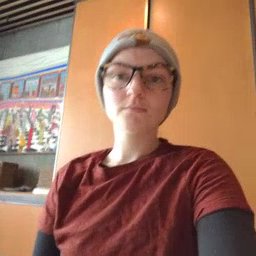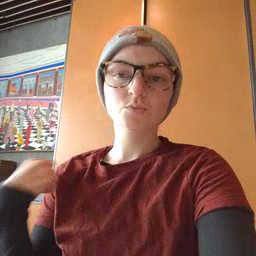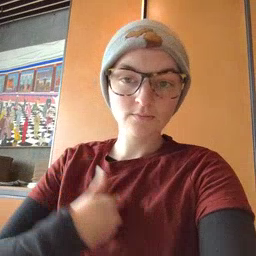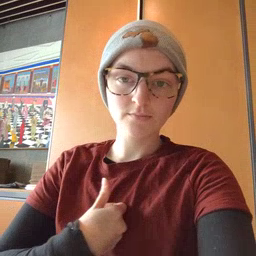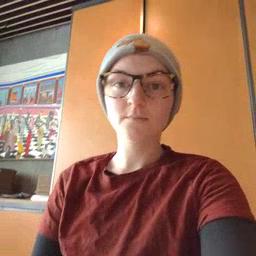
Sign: jacket